Question:
I get data from a web service as JSON data. The displayed data is shown in the image: it's basically a class called Questionnaire which has two properties which are QuestionnaireId and QuestionnaireName. So the web service method I call returns a collections of this class Questionnaire.
I am trying to parse this data to an HashTable which I am not able to. Kindly help me get this data parsed into a 'Hashtable<QuestionnaireId,QuestionnaireName>'.
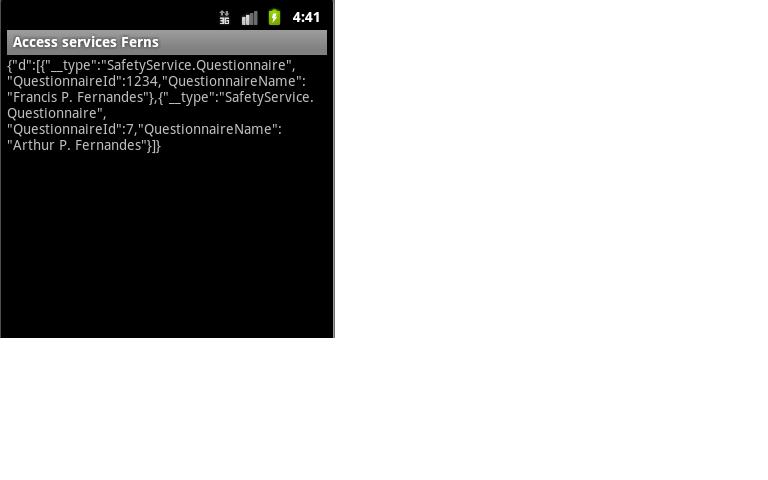
Answer: You'll want something along the lines of this:
'''
Hashtable<Integer,String> table = new Hashtable<Integer,String>();
/* ... */
JsonObject root = new JsonObject(json_string);
JsonArray questions = root.getJsonArray("d");
for(int i = 0; i < questions.length(); i++) {
JsonObject question = questions.getJsonObject(i);
int id = question.optInt("QuestionnaireId", -1);
String name = question.optString("QuestionnaireName");
table.put(id, name);
}
'''
(Roughly...)